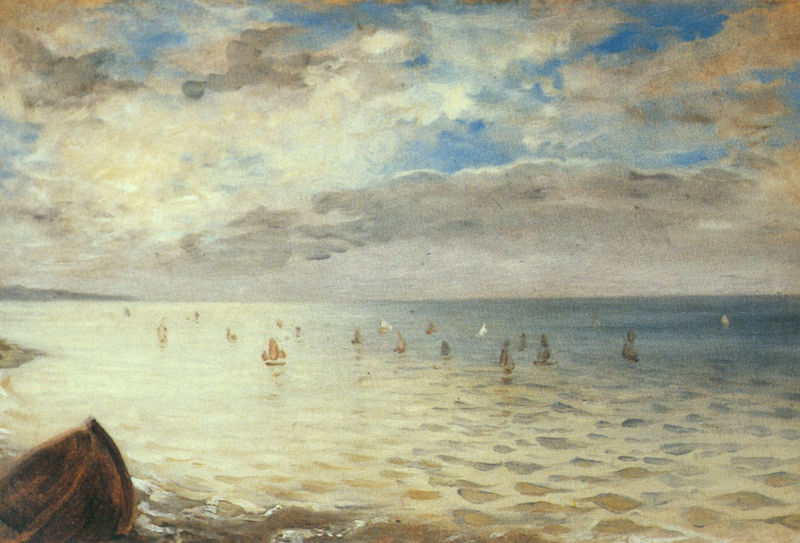
Titel: Meer bei Dieppe
Künstler: Eugène Delacroix
Standort: Paris
Institution: Musée du Louvre
Schlagwörter: blau, felsen, gemälde, himmel, meer, schatten, wasser, weiß, wolken, badende, gelb, impressionismus, landschaft, ocker, sand, see, ufer, abend, bewegung, braun, grau, hell, licht, schwarz, wolke, beige, öl, ferne, horizont, hügel, morgen, weite, gewässer, sonne, insel, land, boot, boote, kahn, bewölkt, gischt, küste, schiff, schiffe, segel, segelboot, segelschiffe, sommer, strand, welle, wellen, fischer, segelschiff, berge, fels, gebirge, sonnenlicht, sonnenuntergang, tag, klein, bug, kähne, rauschen, romantik, brandung, flut, seestück, turner, glanz, stimmung, verträumt, leuchten, segelboote, ozean, segeln, panorama, ebbe, fischerboot, fischerboote, wasseroberfläche, urlaub, wolkig, tupfen, sonnig, landzunge, wellig, regatta, sicht, spiegelungen, schaumkronen, verblauung, leuchtend, gegenlicht, fische, rumpf, regatte, festland, schwimmer, schiffchen, spieglung, schiffsrumpf, schiffsbug, morgendämmerung, segelbote, glitzernd, wilken, seegelboote, aufreißen, krabbenfischer, optimisten, regattag, segelm, wassertafel, bedende, sonenschein